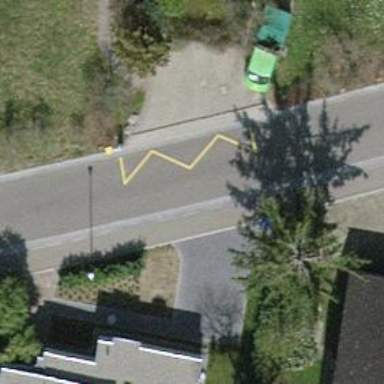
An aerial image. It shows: Bus stop with platform for public transport.